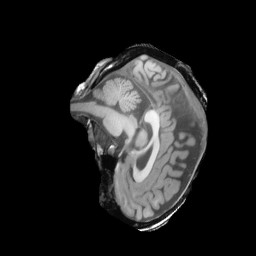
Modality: T1w
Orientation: sagittal
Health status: ill
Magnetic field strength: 3 T